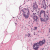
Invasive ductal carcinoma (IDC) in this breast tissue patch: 0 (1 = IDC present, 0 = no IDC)